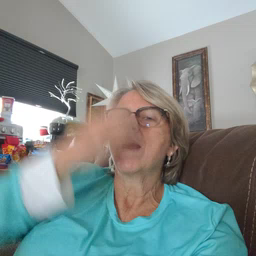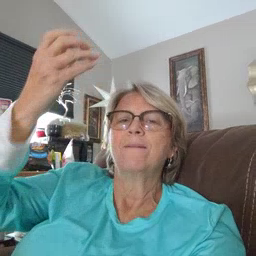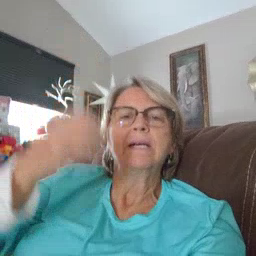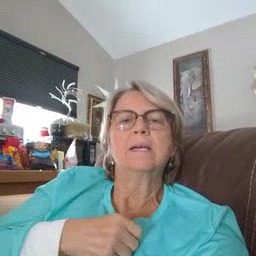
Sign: giraffe